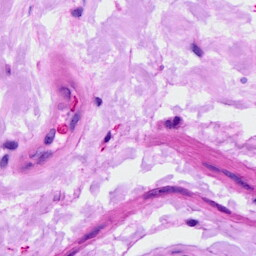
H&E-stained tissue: Ovarian